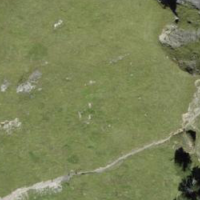
EUNIS habitat code: 23
Species observed at this site:
Pimpinella major
Anthericum ramosum
Gymnadenia conopsea